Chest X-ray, PA view. Patient: 34 years old, sex F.
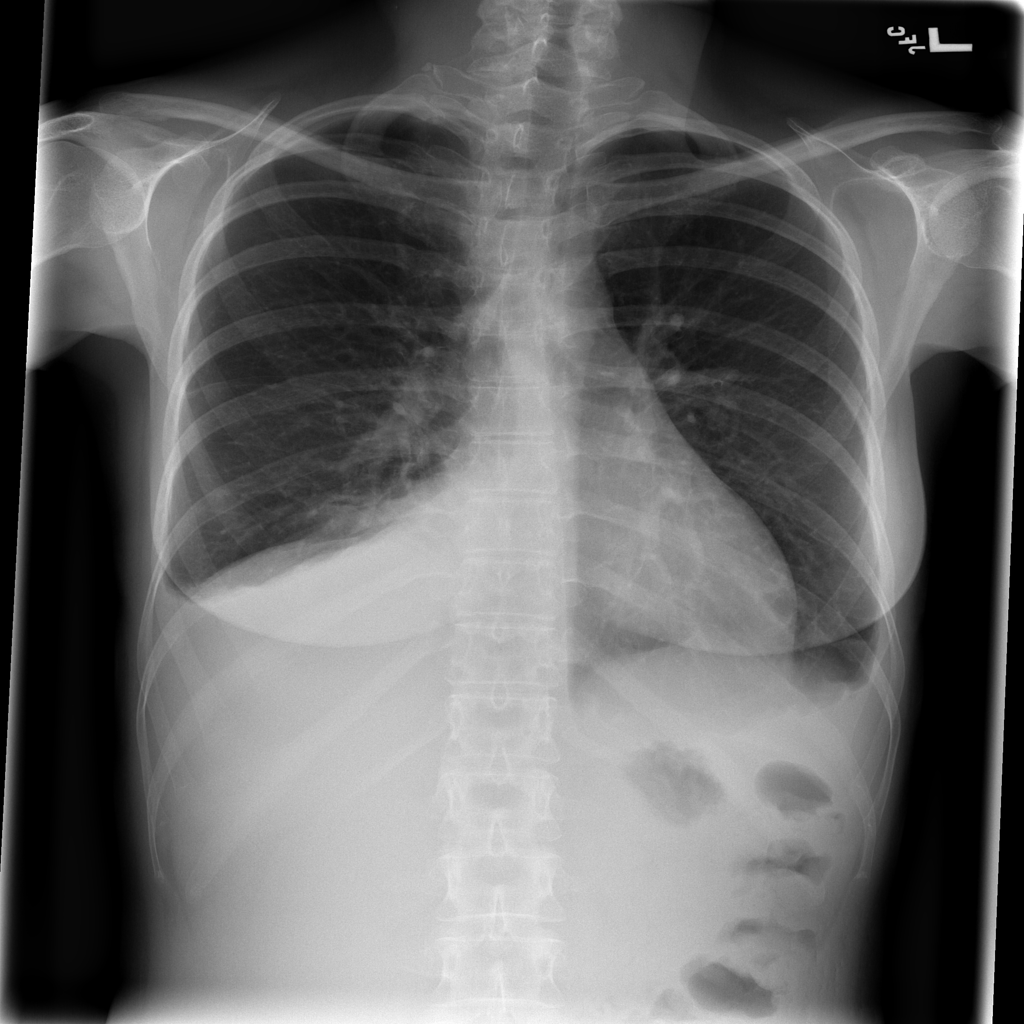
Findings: Effusion, Infiltration